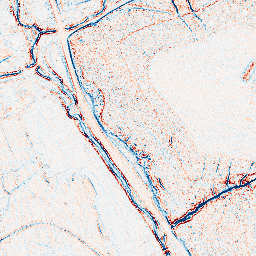
Category: edge_preserving
Decomposition family: bilateral
Decomposition parameters: d: 5
sigma_color: 50
sigma_space: 75
Upsampling method: lanczos
Upsampling parameters: scale: 8
Upsampling scale: 8